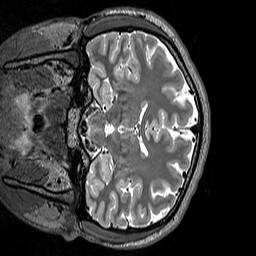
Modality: T2w
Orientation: coronal
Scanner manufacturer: siemens
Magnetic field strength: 3 T
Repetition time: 3.2 s
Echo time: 0.406 s